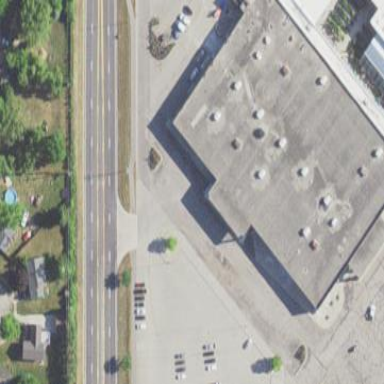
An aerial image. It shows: Building designated for self storage.